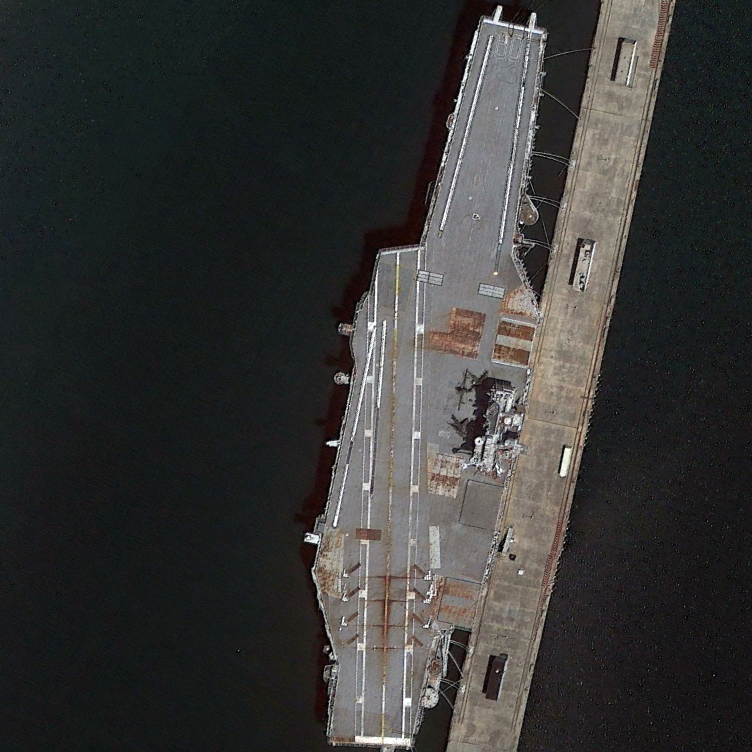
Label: aircraft_carrier